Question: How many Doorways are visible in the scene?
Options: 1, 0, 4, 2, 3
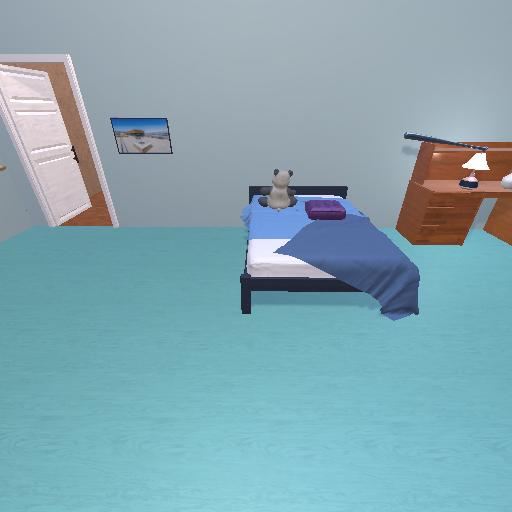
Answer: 1